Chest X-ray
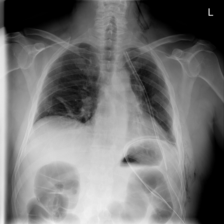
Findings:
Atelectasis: negative
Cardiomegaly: negative
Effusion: negative
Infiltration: negative
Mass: negative
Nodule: negative
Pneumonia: negative
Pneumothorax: negative
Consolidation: negative
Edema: negative
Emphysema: negative
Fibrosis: negative
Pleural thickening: negative
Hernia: negative